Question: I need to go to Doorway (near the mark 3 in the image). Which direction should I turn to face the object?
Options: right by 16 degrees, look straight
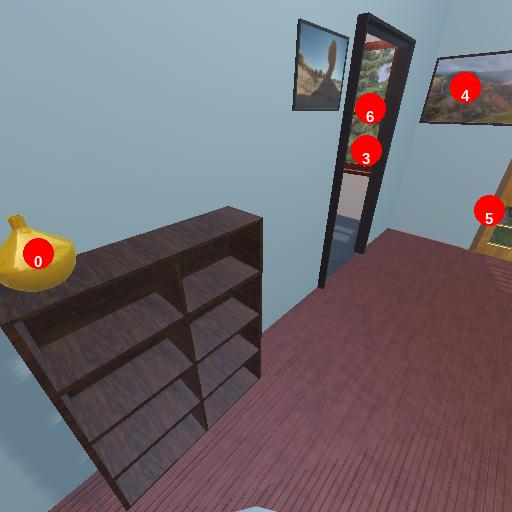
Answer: right by 16 degrees